Question: I have a sphere in THREE.js (I'll call it the master sphere). My user has the ability to click multiple points on the sphere to mark the corners of a polygon. The points themselves are represented as spheres in 3D space, and rest on the surface of the master sphere. Once there are three or more points are placed, the user can close them and build a polygon.
At this point I would like to create a polygon just above the surface of the master sphere. This polygon should be in the shape of the one that the user just built, and also elevated just above the surface of the master sphere.
I thought that I would be able to create a polygon at the surface of the sphere and then displace each vertex on its normal using a vertex shader so I built a shape using THREE.Shape and THREE.ShapeGeometry. This results in a 2D shape on the z axis so I next translated the shape to the surface, and then used different combinations of the THREE.SubdivisionModifier and THREE.TessellateModifier in an attempt to build vertices for the shader to displace. ALso, the shape wan't even visible after translation if I didn't use a modifier.
I'm currently using the following combination of the two, but this results in a very distorted shape.
'''
// Create a new instance of the modifier and pass the number of divisions.
var subdivisionModifier = new THREE.SubdivisionModifier(3);
var tessellateModifier = new THREE.TessellateModifier(8);
// Apply the modifier to our cloned geometry.
for(var x=0; x<6; x++) {
tessellateModifier.modify(polyGeometry);
}
subdivisionModifier.modify(polyGeometry);
'''
Results in the following:

The yellow outline is the desired shape, while the blue outline is what is created. The green wireframe is the master sphere.
I built a JSFiddle for my project here:
<URL>
As you can see, the resulting polygon doesn't take the desired shape. In the end I guess I need to know if I'm going down a dead end path, and if what I'm trying to do is even possible.
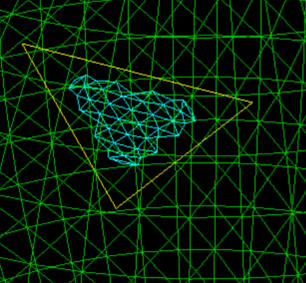
Answer: I was able to find the create a mesh with many vertices by decreasing the maximum edge length parameter passed to THREE.TessellateModifier and increasing the number of applications. I didn't need the subdivision modifier afterall.
Final code is below:
var tessellateModifier = new THREE.TessellateModifier(.01);
'''
//subdivisionModifier.modify(polyGeometry);
// Apply the modifier to our cloned geometry.
for(var x=0; x<25; x++) {
tessellateModifier.modify(polyGeometry);
}
'''
Additionally, there's not need to resort to a vertex shader to distort the mesh. Using the setLength() function of each vertex lets you displace them to create a curved polygon that is just above the surface of the globe.
'''
//push each vertex to just above the surface of the globe
for(var i = 0; i < this.polyMesh.geometry.vertices.length; i++){
this.polyMesh.geometry.vertices[i] = this.polyMesh.geometry.vertices[i].setLength(this.surfaceDisplacement);
}
'''